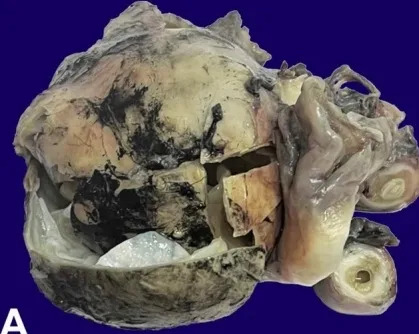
A and B - Gross view of unilateral salpingo-oophorectomy specimen, showing complete replacement of ovarian parenchyma by a cyst, containing pearly white membranous structures. Transverse sections of the fallopian tube also show similar membranous material (scale bar= 5cm).
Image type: pathology (h&e)